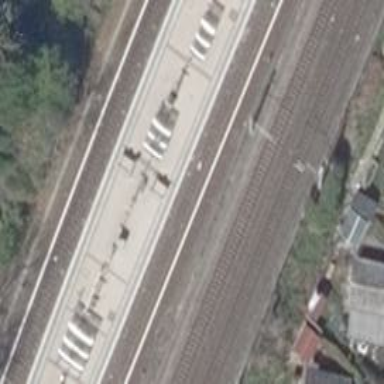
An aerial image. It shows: Platform edge at railway station.